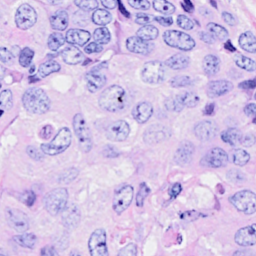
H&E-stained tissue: Breast